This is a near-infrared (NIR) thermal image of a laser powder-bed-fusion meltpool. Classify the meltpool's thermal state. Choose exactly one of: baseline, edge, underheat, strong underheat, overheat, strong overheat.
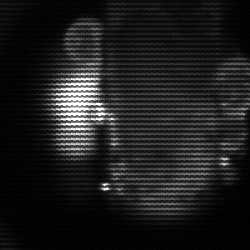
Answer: strong underheat